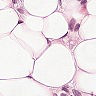
Metastatic tissue present: yes